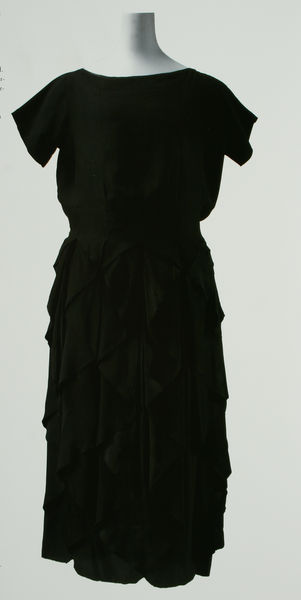
Titel: Kleid
Künstler: Madeleine Vionnet
Standort: Kyoto (Japan)
Institution: Kyoto Costume Institute
Schlagwörter: schatten, weiß, grün, ausschnitt, frau, kleid, schwarz, dame, mode, falten, kleidung, ärmel, wald, schuppen, modell, falte, rüsche, rüschen, foto, fotografie, photographie, moos, puppe, kurz, photo, toga, kurzärmelig, volant, tunika, rundausschnitt, knielang, cocktailkleid, frauenkleid, kurze ärmel, modellfigur, moosfarben, oberbekleidung, wenig ausschnitt, überlappen